Field crop: tomato
Growth stage: 1
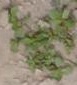
Species: portulaca